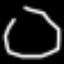
Label: octagon